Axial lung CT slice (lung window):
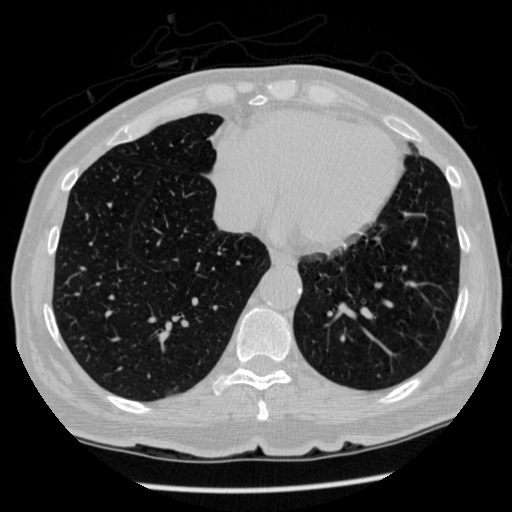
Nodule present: no